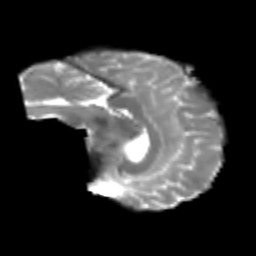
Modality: T2w
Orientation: sagittal
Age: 29
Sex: male
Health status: healthy